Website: home-depot
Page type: account-dashboard
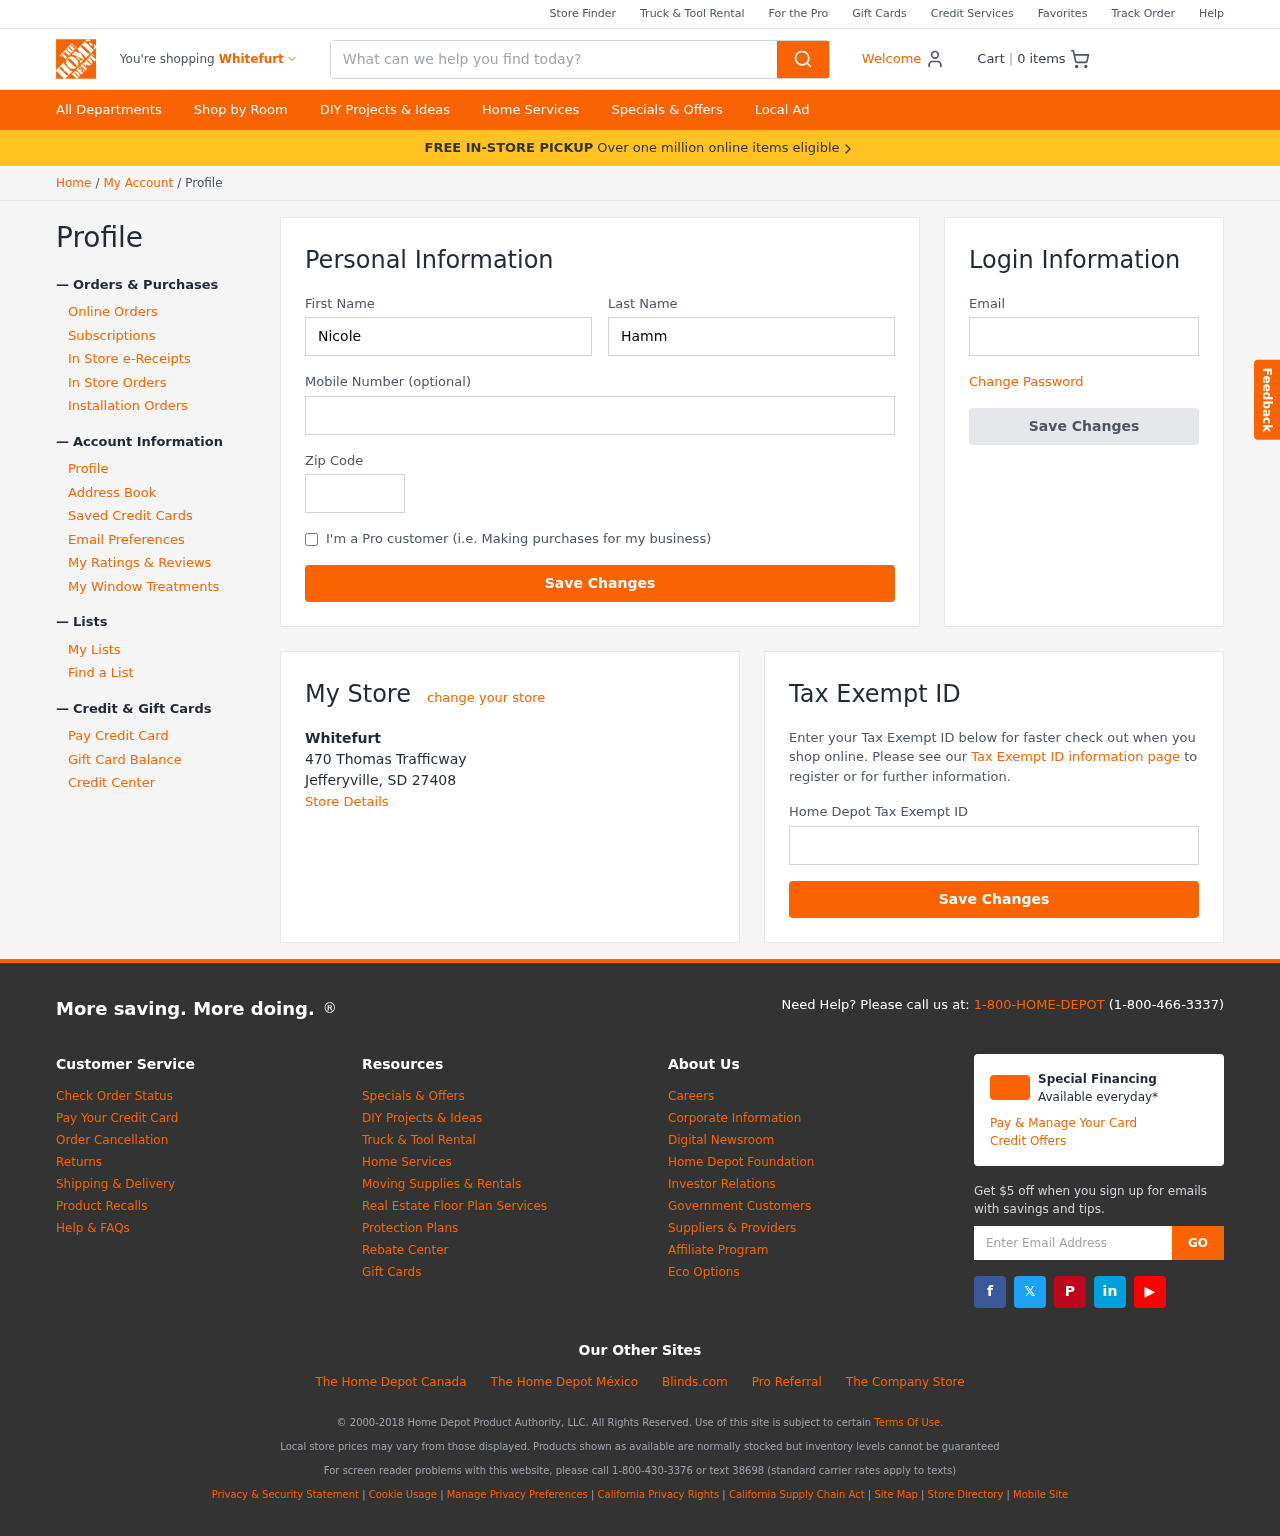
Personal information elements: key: PII_CITY
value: Whitefurt
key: PII_EMAIL
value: nicole.hammond@gmail.com
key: PII_FIRSTNAME
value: Nicole
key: PII_LASTNAME
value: Hammond
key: PII_LOCATION1_CITY_STATE_ZIP
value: Jefferyville, SD 27408
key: PII_LOCATION1_NAME
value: Whitefurt
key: PII_LOCATION1_STREET
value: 470 Thomas Trafficway
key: PII_PHONE
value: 9603551665
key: PII_POSTCODE
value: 85538
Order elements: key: ORDER_NUM_ITEMS
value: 0
Search elements: key: HEADER_SEARCH
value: What can we help you find today?